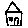
Label: house